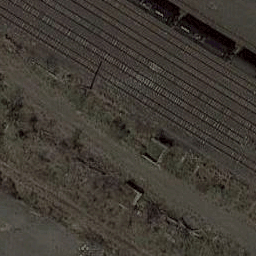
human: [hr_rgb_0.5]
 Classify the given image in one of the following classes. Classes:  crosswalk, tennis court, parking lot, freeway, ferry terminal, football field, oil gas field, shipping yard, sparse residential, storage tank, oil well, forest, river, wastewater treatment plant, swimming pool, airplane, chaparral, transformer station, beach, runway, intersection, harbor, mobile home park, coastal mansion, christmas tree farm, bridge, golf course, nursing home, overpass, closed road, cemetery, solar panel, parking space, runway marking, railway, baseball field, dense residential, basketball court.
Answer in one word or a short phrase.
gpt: railway